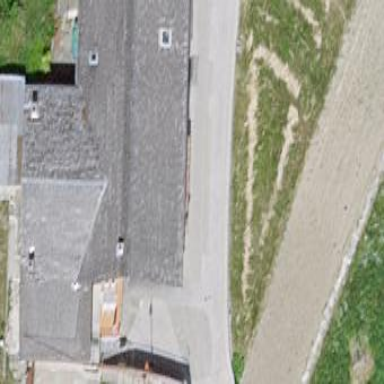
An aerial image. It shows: Simple house.